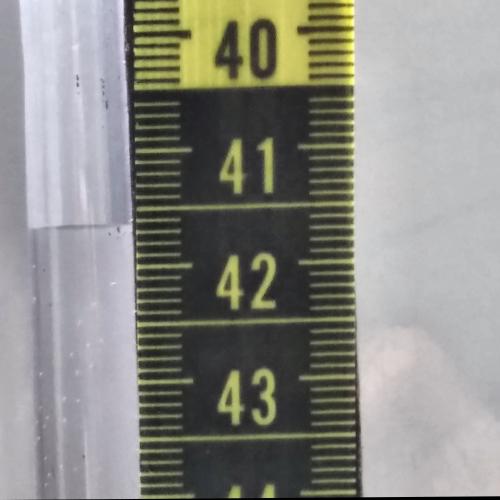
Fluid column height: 41.6 cm